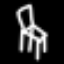
Label: chair